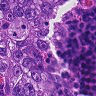
Metastatic tissue present: yes